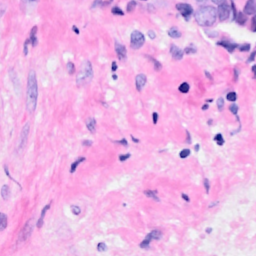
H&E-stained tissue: Breast